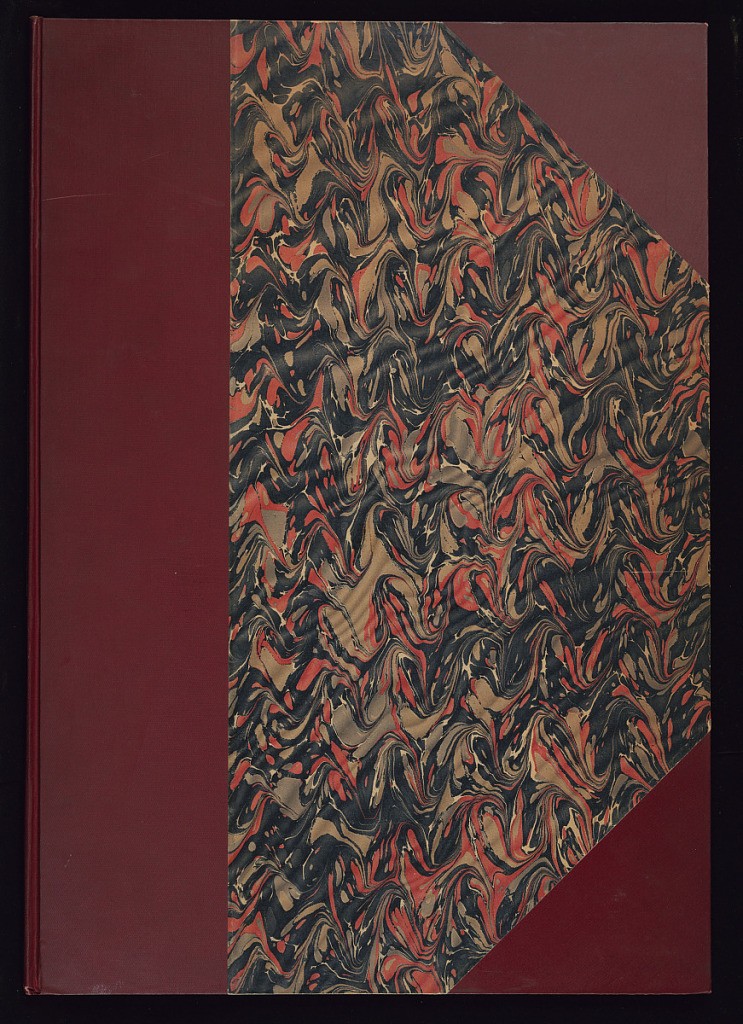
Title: Album of Prints: New Book of Vases by Voisin Fils
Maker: François Voisin, French, active 18th century
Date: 1786-1789
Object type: Album
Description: Album of prints containing the 6 plates of the New Book of Vases Created by Voisin Fils, Turning Master to the King.